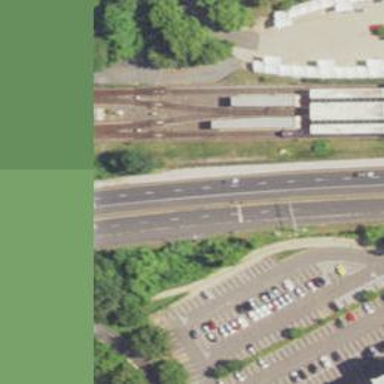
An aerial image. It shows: Railway signal.